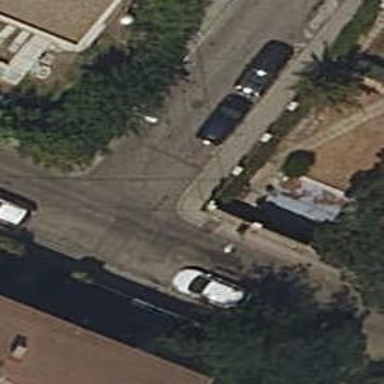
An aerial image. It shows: Asphalt road in residential area.